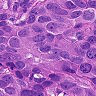
Metastatic tissue present: yes